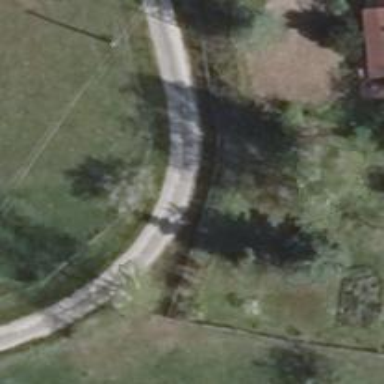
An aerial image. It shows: Smoothly paved residential road.